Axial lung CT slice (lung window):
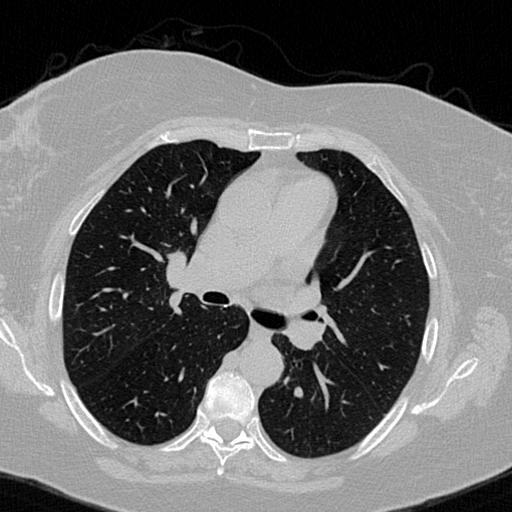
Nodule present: no